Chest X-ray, PA view. Patient: 37 years old, sex F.
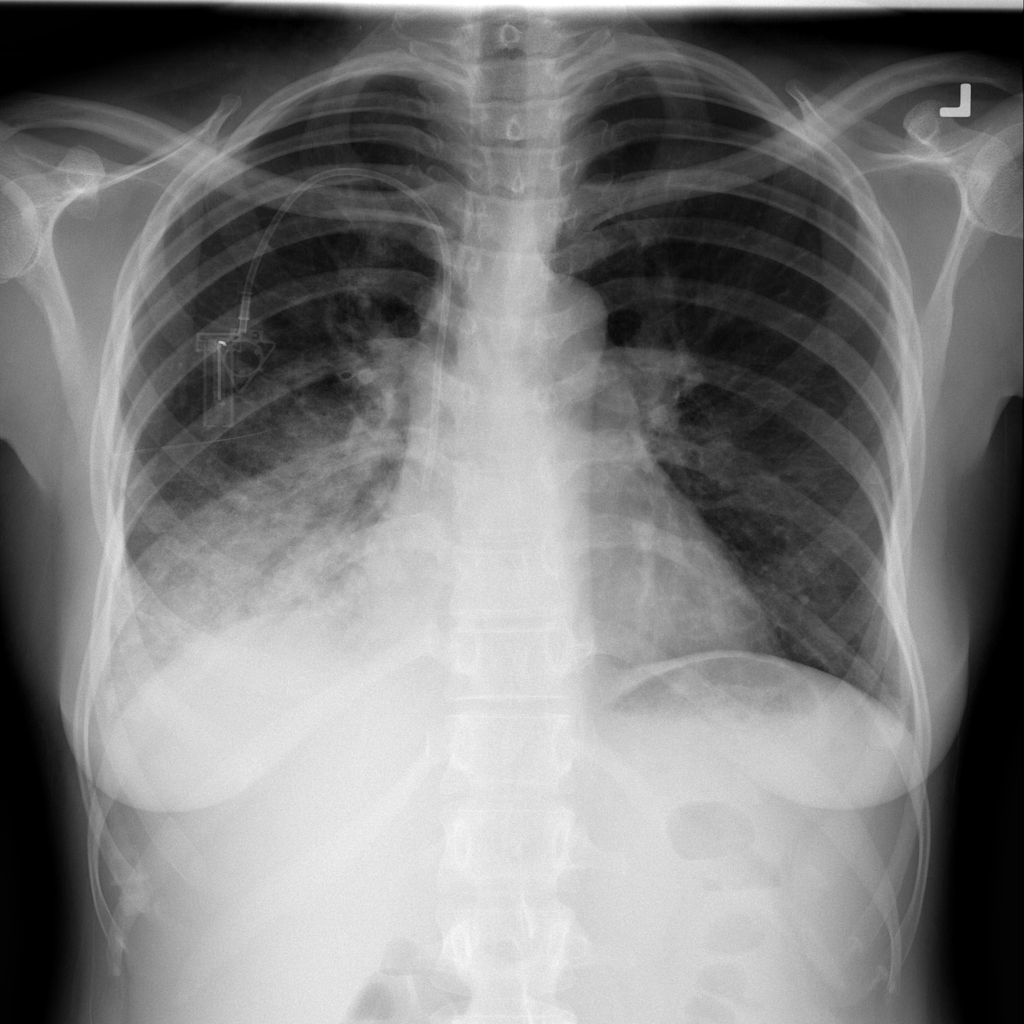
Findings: No Finding